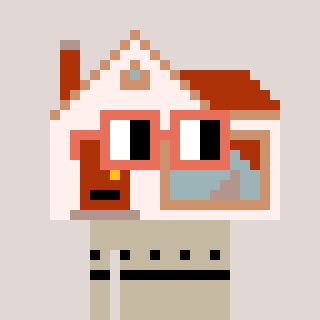
a pixel art character with square orange glasses, a house-shaped head and a bege-colored body on a warm background